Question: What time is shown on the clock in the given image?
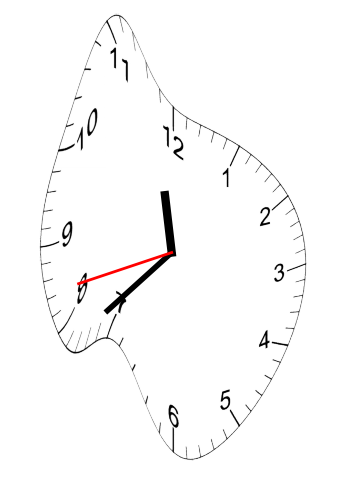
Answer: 11:37:42